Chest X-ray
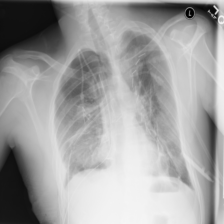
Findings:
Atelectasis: negative
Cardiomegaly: negative
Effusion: negative
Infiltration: negative
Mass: negative
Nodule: negative
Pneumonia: negative
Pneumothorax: positive
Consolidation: negative
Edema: negative
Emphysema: negative
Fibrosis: negative
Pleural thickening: negative
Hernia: negative